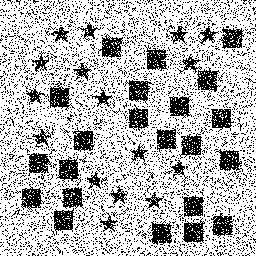
Squares: 22
Triangles: 0
Stars: 16
Total shapes: 38